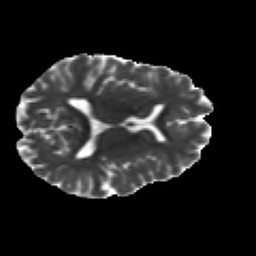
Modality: MD
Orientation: axial
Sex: male
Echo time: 0.114 s